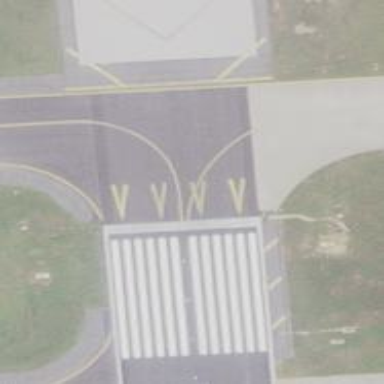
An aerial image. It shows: Asphalt runway with displaced threshold at airport.